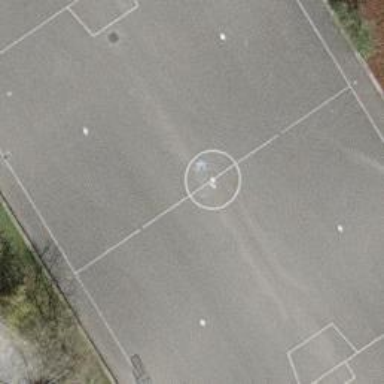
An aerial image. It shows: Multi-sport pitch with asphalt surface.